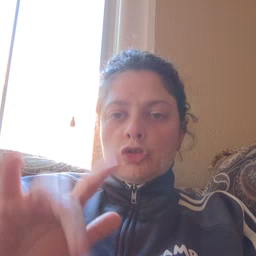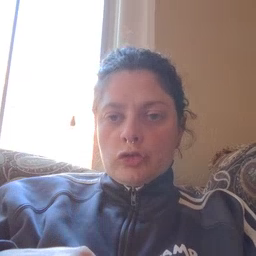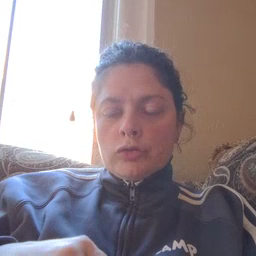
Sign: chocolate